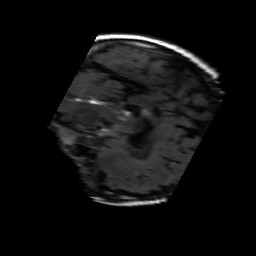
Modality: FLAIR
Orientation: sagittal
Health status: ill
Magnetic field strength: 3 T